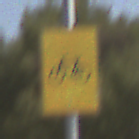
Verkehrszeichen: RadverkehrOhnePfeilsymbol
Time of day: MorningAfternoon
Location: Outdoor (Nature)
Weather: PartlyCloudy
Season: NotSpecified
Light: Natural